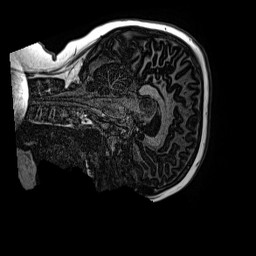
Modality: MP2RAGE
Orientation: sagittal
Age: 11
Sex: male
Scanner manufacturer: siemens
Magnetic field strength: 3 T
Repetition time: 4 s
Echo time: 0.00299 s